Question: I know, this is not a new technique and this question has bee asked a few times in different variations. But none of them (nor googling) could help me fixing my problem.
I'm using the following links:
'''
<link rel="shortcut icon" type="image/x-icon" href="http://example.com/wp-content/themes/scott-odlo/images/favicon/favicon.ico" />
<link rel="apple-touch-icon-precomposed" sizes="144x144" href="http://example.com/wp-content/themes/scott-odlo/images/favicon/favicon144.png" />
<link rel="apple-touch-icon-precomposed" sizes="114x114" href="http://example.com/wp-content/themes/scott-odlo/images/favicon/favicon114.png" />
<link rel="apple-touch-icon-precomposed" sizes="72x72" href="http://example.com/wp-content/themes/scott-odlo/images/favicon/favicon72.png" />
<link rel="apple-touch-icon-precomposed" href="http://example.com/wp-content/themes/scott-odlo/images/favicon/favicon57.png" />
'''
It's a WordPress theme, so I cannot simply put the icons in the web root. The icons actually work, for example when I add the site to my iPads favs, I can see the beautiful retina icon.
But when hitting "Add to Home Screen" it does work and show a black icon instead:

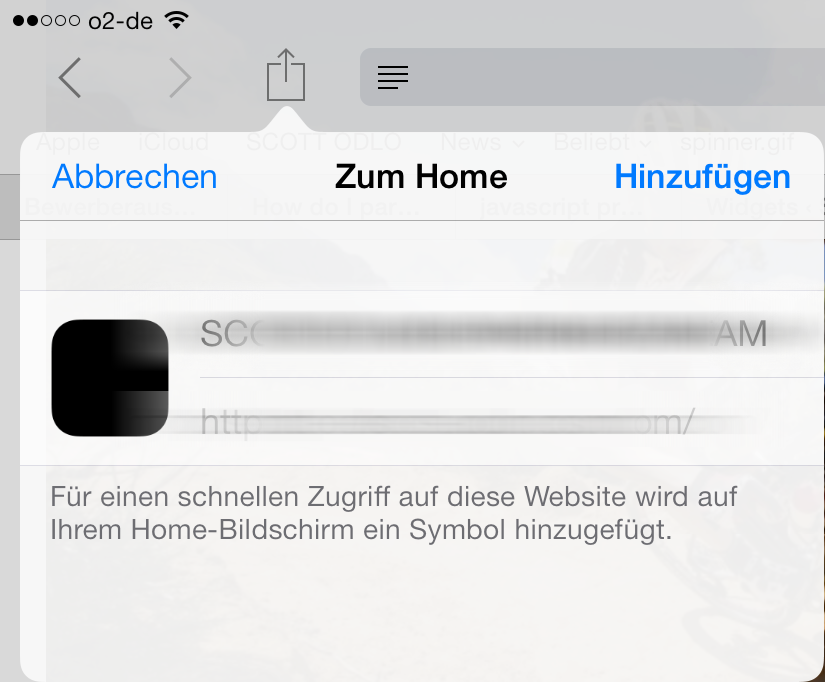
Answer: When iOS cannot find a suitable icon, it generates a miniature of the page as a replacement. Is your page mainly dark? If so, that (partly) explains the black icon.
Your code is correct, yet there are two discrepancies regarding iOS7, which changes the rules:
- - 'apple-touch-icon-precomposed''apple-touch-icon'
See <URL> for new sizes, expected HTML code, etc.
In order to create the suitable pictures and HTML code, you can use this <URL>. Full disclosure: I am the author of this site.